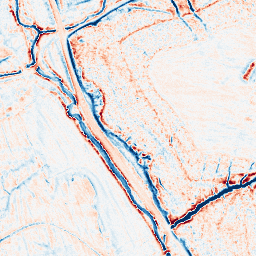
Category: edge_preserving
Decomposition family: anisotropic_diffusion
Decomposition parameters: iterations: 50
kappa: 50
gamma: 0.05
Upsampling method: regularized
Upsampling parameters: scale: 4
lambda_reg: 0.001
Upsampling scale: 4